Question: I'm trying to get list from JSON in the fragment on button click. Just when I thought I had all figured out I hit the wall. So if anyone can take a look and if you know whats wrong please explain it to me since I'm android beginner(php and js only).
'''
public class ExampleFragment extends Fragment {
ListView list;
TextView id;
TextView zip;
TextView city;
TextView state;
TextView country;
Button Btngetdata;
ArrayList<HashMap<String, String>> oslist = new ArrayList<HashMap<String, String>>();
//URL to get JSON Array
private static String url = "http://url.com/web_services/get_cities.php";
//JSON Node Names
private static final String TAG_ARRAY = "cities";
private static final String TAG_ID = "id";
private static final String TAG_CITY = "city_text";
private static final String TAG_ZIP = "zipcode_text";
private static final String TAG_STATE = "state_text";
private static final String TAG_COUNTRY = "country_text";
JSONArray cities = null;
@Override
public View onCreateView(LayoutInflater inflater, ViewGroup container,
Bundle savedInstanceState) {
// Inflate the layout for this fragment
return inflater.inflate(R.layout.example_fragment, container, false);
}
@Override
public void onActivityCreated(Bundle savedInstanceState) {
// TODO Auto-generated method stub
super.onActivityCreated(savedInstanceState);
oslist = new ArrayList<HashMap<String, String>>();
Btngetdata = (Button)getView().findViewById(R.id.getdata);
Btngetdata.setOnClickListener(new View.OnClickListener() {
@Override
public void onClick(View view) {
new JSONParse().execute();
}
});
}
private class JSONParse extends AsyncTask<String, String, JSONObject> {
private ProgressDialog pDialog;
JSONparser jParser = new JSONparser();
private JSONObject json;
@Override
protected void onPreExecute() {
super.onPreExecute();
city = (TextView)getView().findViewById(R.id.city);
state = (TextView)getView().findViewById(R.id.state);
country = (TextView)getView().findViewById(R.id.country);
id = (TextView)getView().findViewById(R.id.id);
zip = (TextView)getView().findViewById(R.id.zip);
pDialog = new ProgressDialog(getActivity());
pDialog.setMessage("Getting Data ...");
pDialog.setIndeterminate(false);
pDialog.setCancelable(true);
pDialog.show();
}
@Override
protected JSONObject doInBackground(String... args) {
// Getting JSON from URL
json = jParser.getJSONFromUrl(url);
return json;
}
@Override
protected void onPostExecute(JSONObject json) {
pDialog.dismiss();
try {
// Getting JSON Array from URL
cities = json.getJSONArray(TAG_ARRAY);
for(int i = 0; i < cities.length(); i++){
JSONObject c = cities.getJSONObject(i);
// Storing JSON item in a Variable
String id = c.getString(TAG_ID);
String zip = c.getString(TAG_ZIP);
String city = c.getString(TAG_CITY);
String state = c.getString(TAG_STATE);
String country = c.getString(TAG_COUNTRY);
// Adding value HashMap key => value
HashMap<String, String> map = new HashMap<String, String>();
map.put(TAG_ID, id);
map.put(TAG_ZIP, zip);
map.put(TAG_CITY, city);
map.put(TAG_STATE, state);
map.put(TAG_COUNTRY, country);
oslist.add(map);
list = (ListView)getView().findViewById(R.id.list);
ListAdapter adapter = new SimpleAdapter(getActivity(), oslist,
R.layout.list_item,
new String[] { TAG_CITY, TAG_STATE, TAG_COUNTRY, TAG_ID, TAG_ZIP }, new int[] {
R.id.city, R.id.state, R.id.country, R.id.id, R.id.zip});
list.setAdapter(adapter);
list.setOnItemClickListener(new AdapterView.OnItemClickListener() {
@Override
public void onItemClick(AdapterView<?> parent, View view, int position, long id) {
Toast.makeText(getActivity(), "You Clicked at "+oslist.get(+position).get("name"), Toast.LENGTH_SHORT).show();
}
});
}
} catch (JSONException e) {
e.printStackTrace();
}
}
}
}
'''
EDIT: Logcat posting

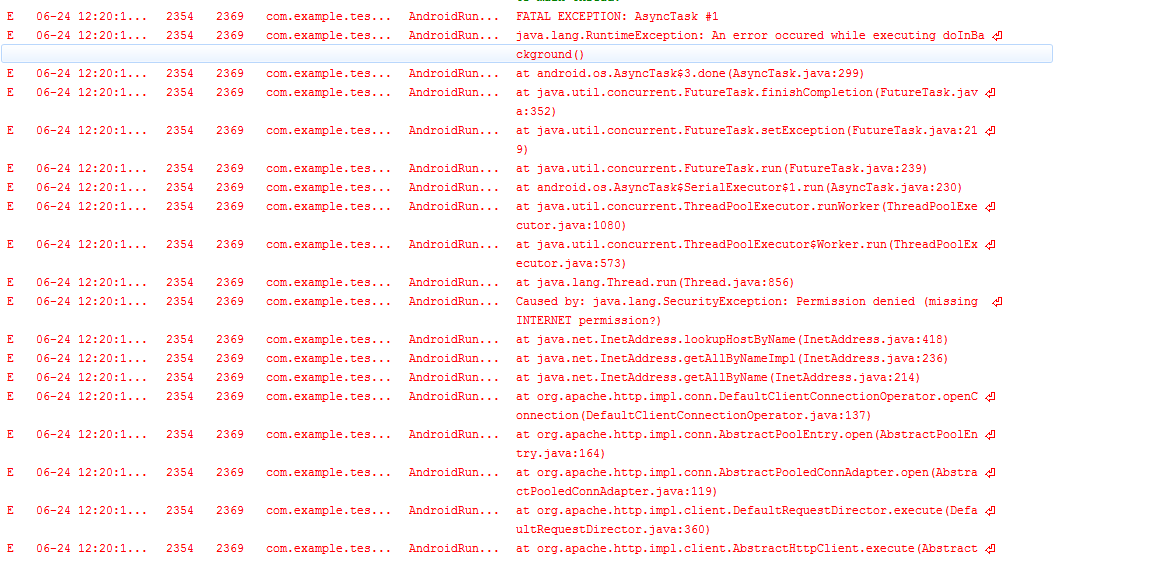
Answer: '''
<manifest xlmns:android...>
<uses-permission android:name="android.permission.INTERNET"/>
</manifest>
'''